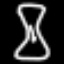
Label: hourglass